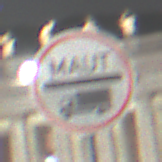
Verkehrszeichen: Mautpflicht
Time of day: Night
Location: Outdoor (Urban)
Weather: PartlyCloudy
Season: NotSpecified
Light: Artificial